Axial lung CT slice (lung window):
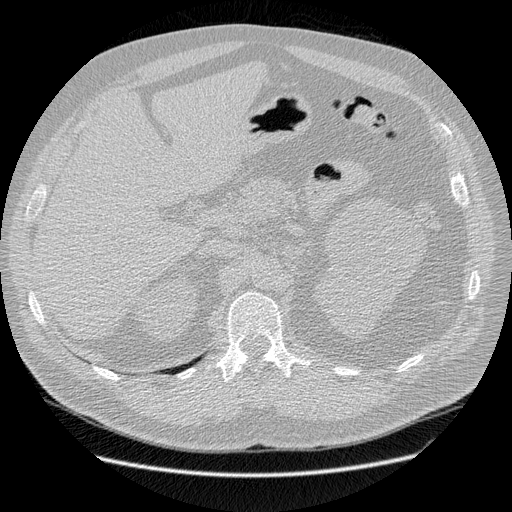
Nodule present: no